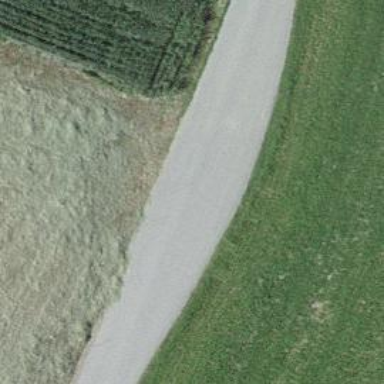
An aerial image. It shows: Passing place on the road.